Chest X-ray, PA view. Patient: 44 years old, sex M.
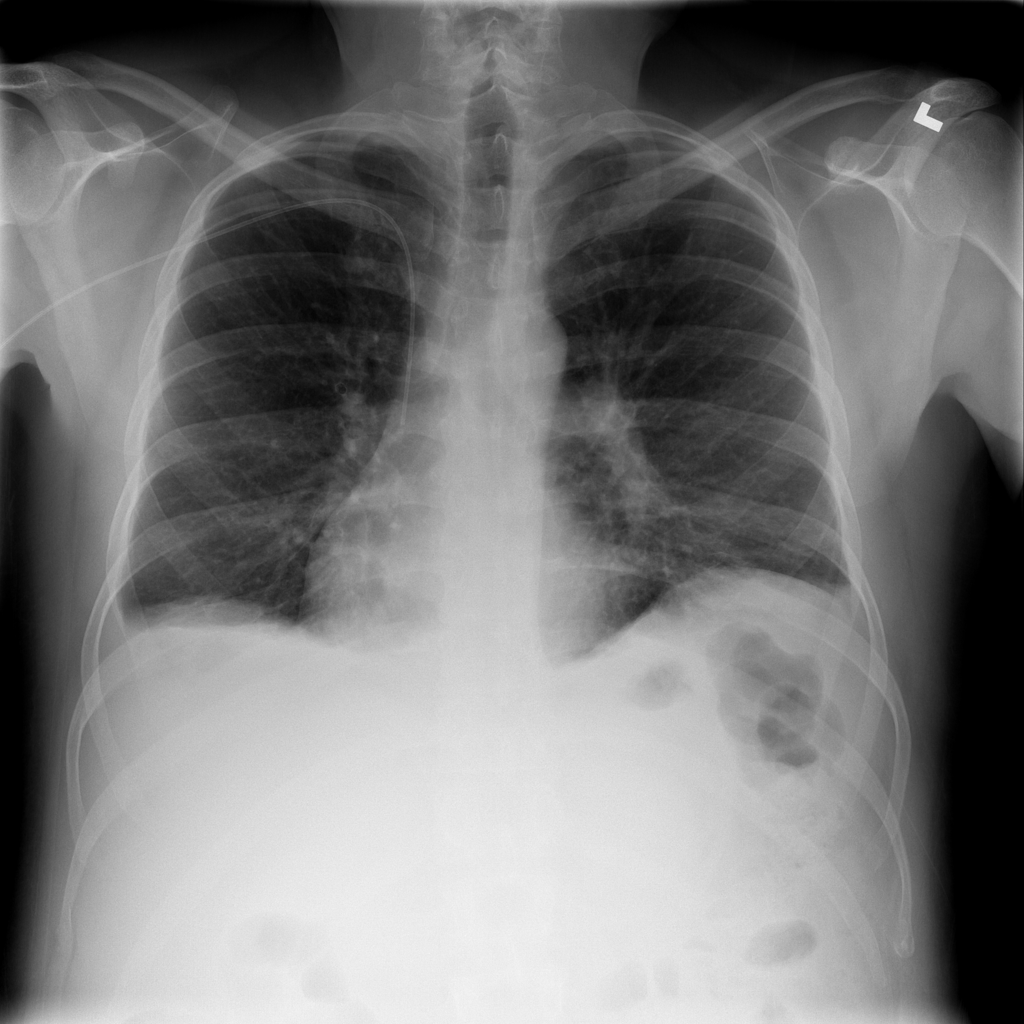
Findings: Atelectasis, Effusion